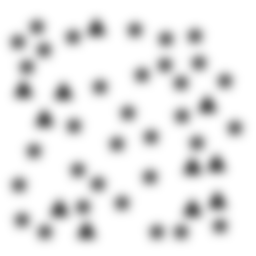
Squares: 0
Triangles: 11
Stars: 33
Total shapes: 44